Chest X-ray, PA view. Patient: 42 years old, sex F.
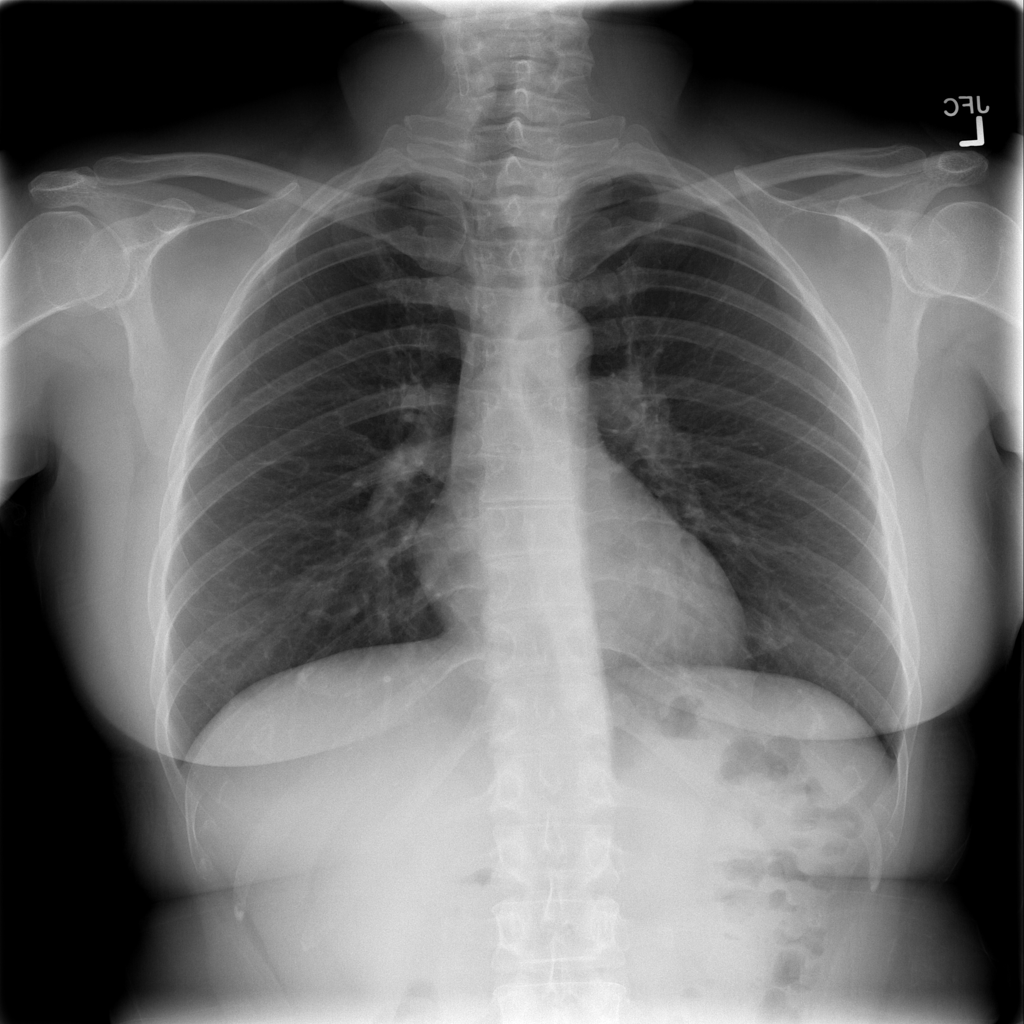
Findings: No Finding